Frequency: 99900
Velocity: 0,3100
Power: 20,4
Pulse duration: 0,0000001
Pass count: 1
Magnification: 10
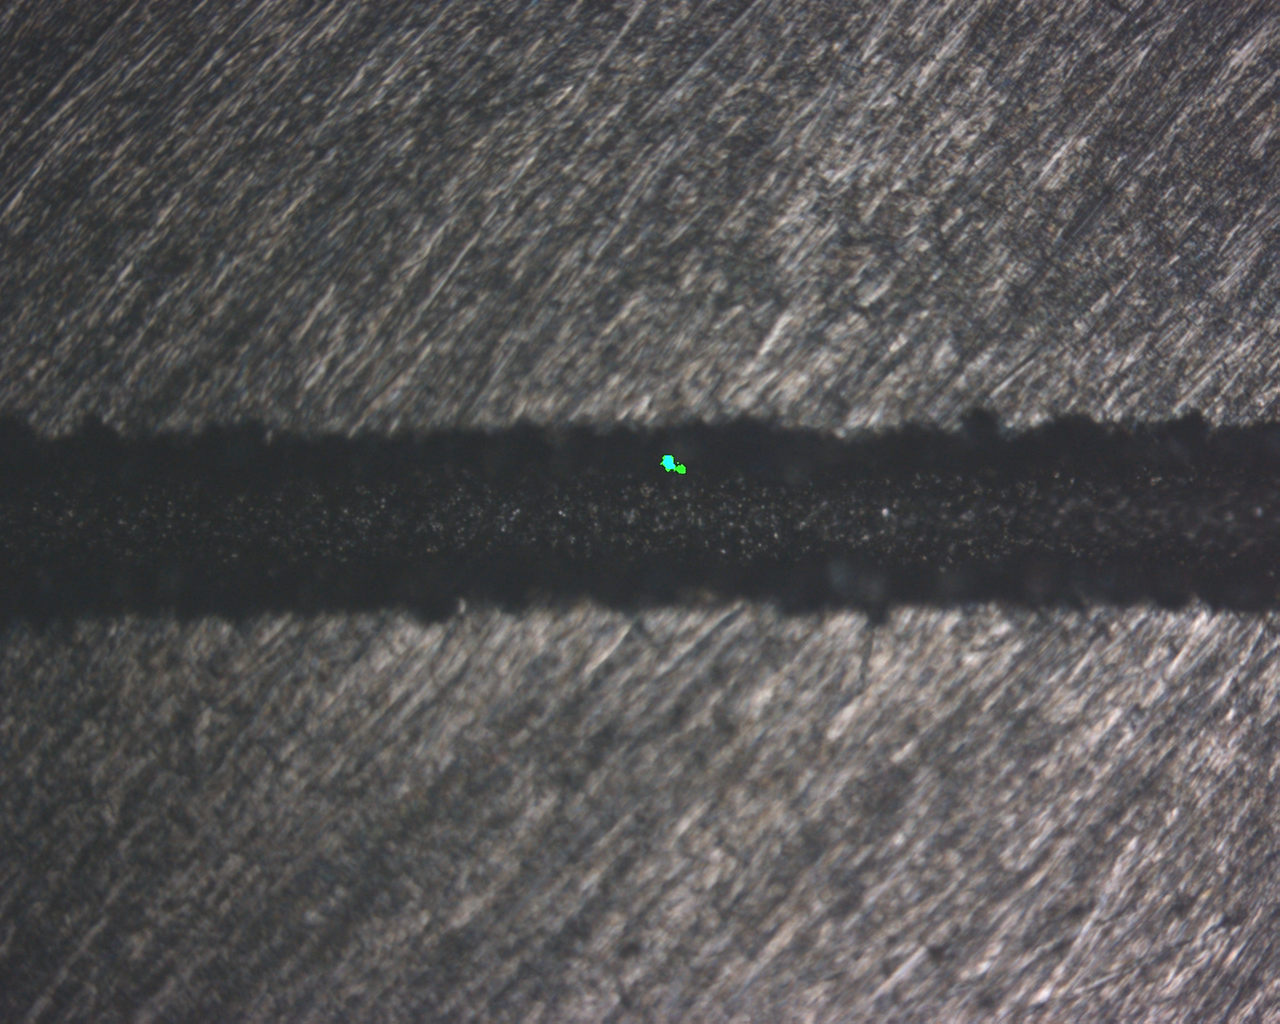
Measured width: 153.938
Other width: 63.102